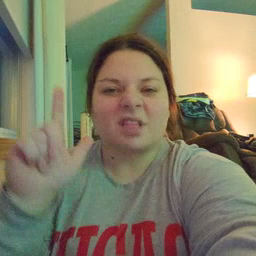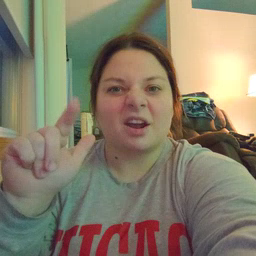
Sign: later